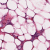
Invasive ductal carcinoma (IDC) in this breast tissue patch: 1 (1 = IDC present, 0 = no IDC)